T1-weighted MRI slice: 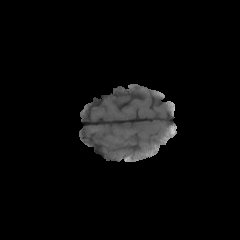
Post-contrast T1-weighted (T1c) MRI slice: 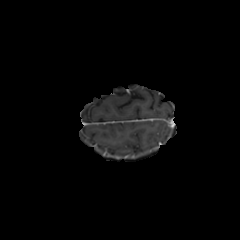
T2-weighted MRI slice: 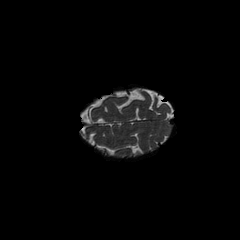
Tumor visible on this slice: no